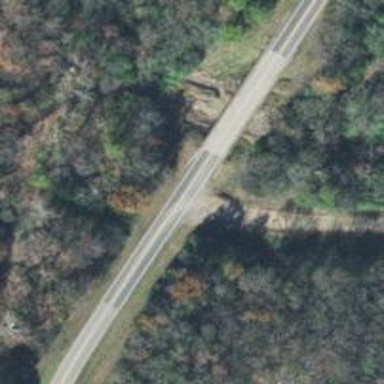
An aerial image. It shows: Tertiary road.